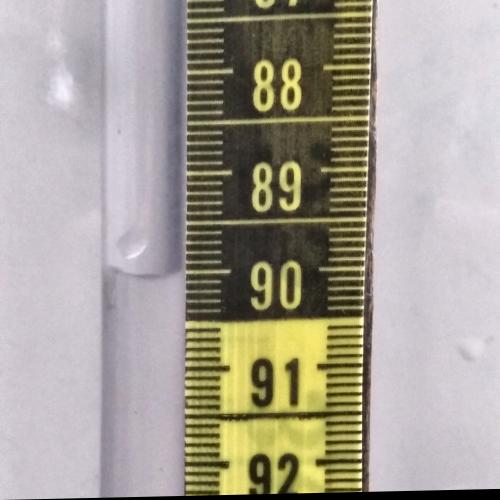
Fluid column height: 90.0 cm